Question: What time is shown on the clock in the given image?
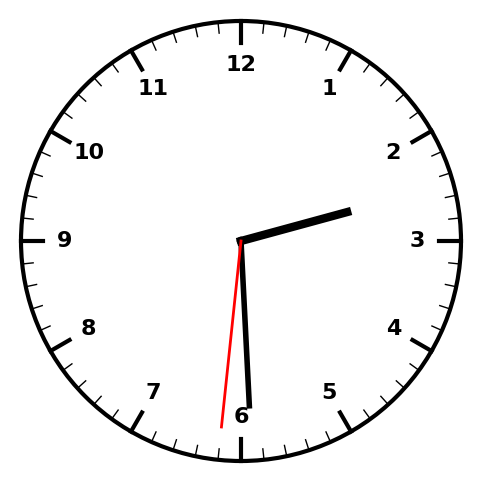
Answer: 02:29:31